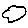
Label: cloud